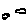
Label: cloud